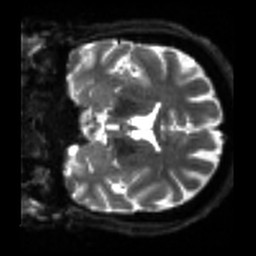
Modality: sbref
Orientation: coronal
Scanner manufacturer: siemens
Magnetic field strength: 3 T
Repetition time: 4 s
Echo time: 0.0594 s